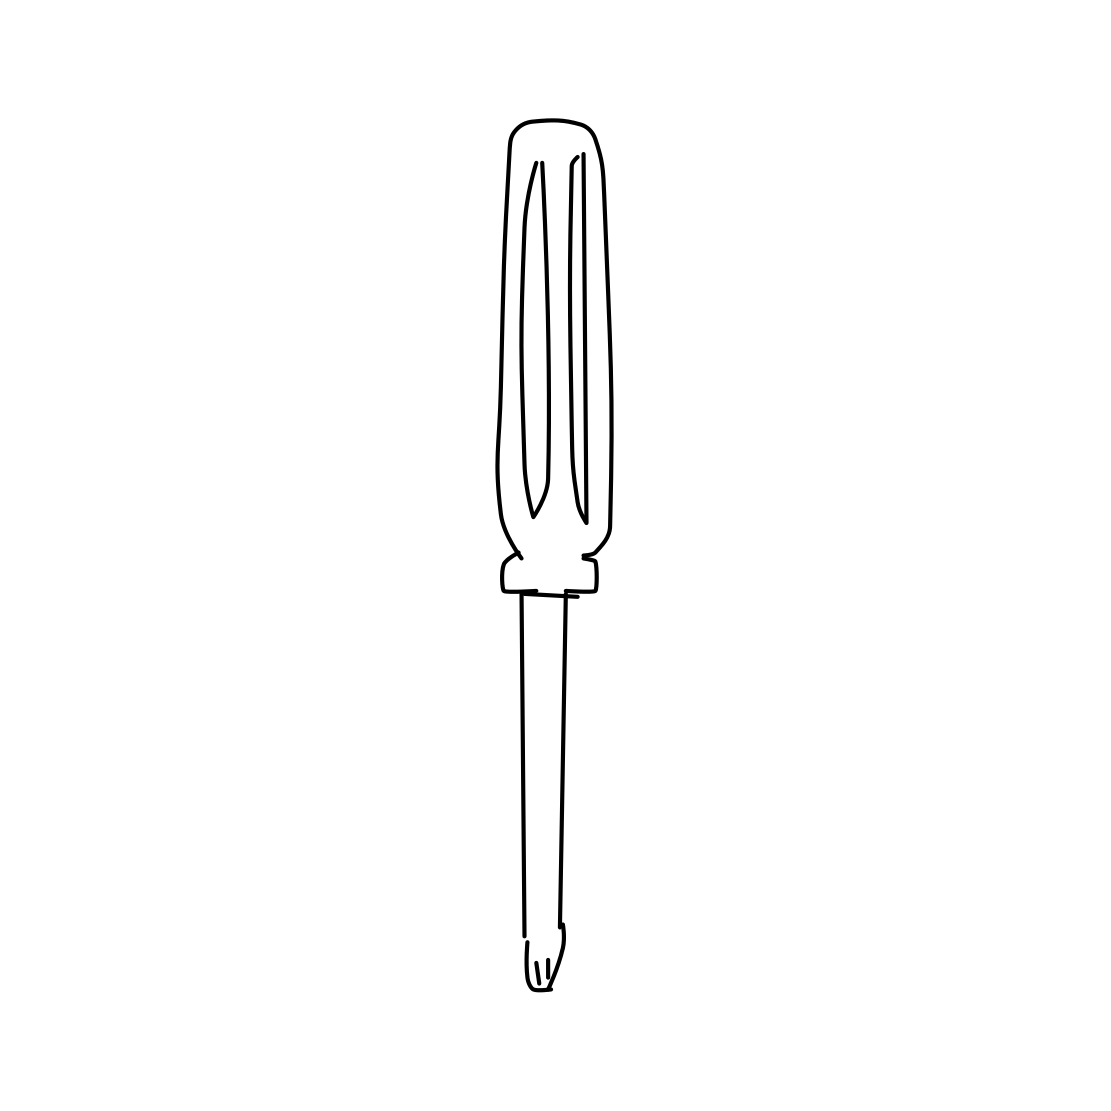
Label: screwdriver